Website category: university
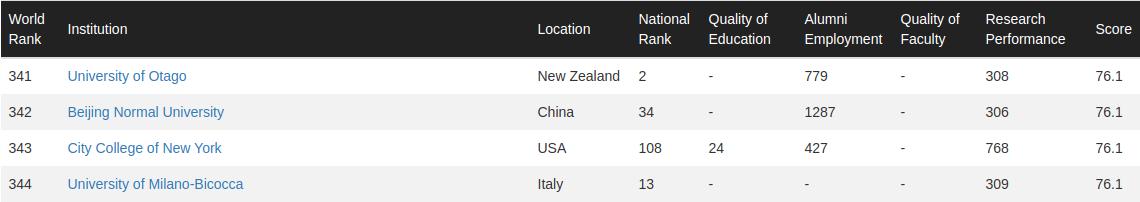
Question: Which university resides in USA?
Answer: City College of New York

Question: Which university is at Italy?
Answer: University of Milano-Bicocca

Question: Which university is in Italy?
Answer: University of Milano-Bicocca

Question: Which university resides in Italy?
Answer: University of Milano-Bicocca

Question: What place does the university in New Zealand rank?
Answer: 341

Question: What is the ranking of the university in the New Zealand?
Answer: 341

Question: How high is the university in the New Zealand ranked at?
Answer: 341

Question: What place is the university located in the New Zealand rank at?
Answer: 341

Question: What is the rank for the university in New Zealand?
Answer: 341

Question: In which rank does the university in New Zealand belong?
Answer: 341

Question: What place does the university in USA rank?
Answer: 343

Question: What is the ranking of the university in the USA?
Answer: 343

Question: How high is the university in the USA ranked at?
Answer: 343

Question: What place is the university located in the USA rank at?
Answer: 343

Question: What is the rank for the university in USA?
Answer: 343

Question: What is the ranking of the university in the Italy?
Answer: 344

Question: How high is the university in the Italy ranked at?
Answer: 344

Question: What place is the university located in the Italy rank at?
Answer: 344

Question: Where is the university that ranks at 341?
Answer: New Zealand

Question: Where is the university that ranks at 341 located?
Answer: New Zealand

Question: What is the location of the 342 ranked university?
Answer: China

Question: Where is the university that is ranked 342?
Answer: China

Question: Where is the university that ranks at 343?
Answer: USA

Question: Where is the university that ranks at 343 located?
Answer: USA

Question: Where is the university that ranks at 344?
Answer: Italy

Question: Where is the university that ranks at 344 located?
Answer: Italy

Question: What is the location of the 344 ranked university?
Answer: Italy

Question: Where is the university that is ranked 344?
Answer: Italy